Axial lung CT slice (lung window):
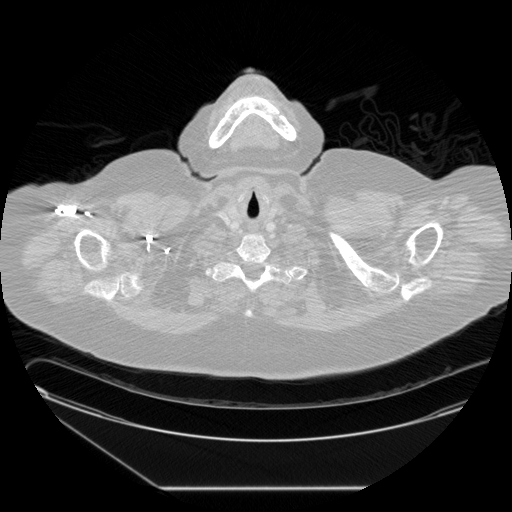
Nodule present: no